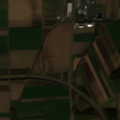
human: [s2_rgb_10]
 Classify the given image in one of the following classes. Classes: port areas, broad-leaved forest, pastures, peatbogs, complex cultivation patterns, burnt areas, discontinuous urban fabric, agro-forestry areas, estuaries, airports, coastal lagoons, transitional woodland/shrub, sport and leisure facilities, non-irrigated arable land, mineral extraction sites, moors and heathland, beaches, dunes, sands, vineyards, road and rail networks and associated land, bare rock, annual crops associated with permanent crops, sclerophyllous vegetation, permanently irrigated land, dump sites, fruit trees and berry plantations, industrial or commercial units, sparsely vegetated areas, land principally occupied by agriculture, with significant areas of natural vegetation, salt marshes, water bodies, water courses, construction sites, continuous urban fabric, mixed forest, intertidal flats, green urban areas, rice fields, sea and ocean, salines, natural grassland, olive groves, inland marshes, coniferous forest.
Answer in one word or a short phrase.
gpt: non-irrigated arable land, land principally occupied by agriculture, with significant areas of natural vegetation